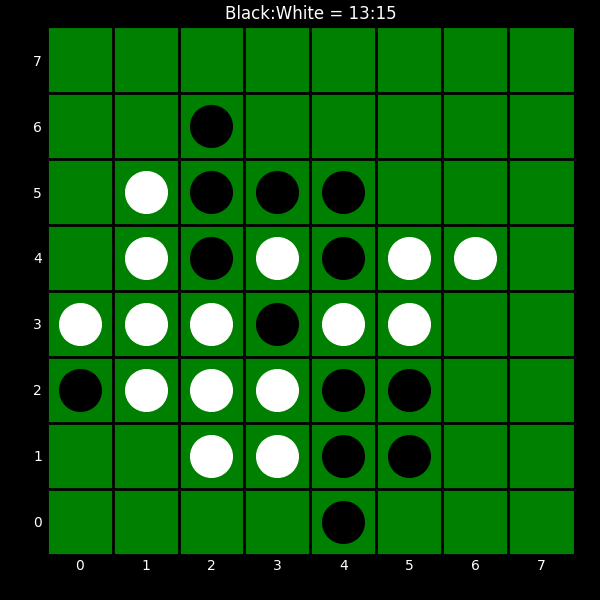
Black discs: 13
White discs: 15